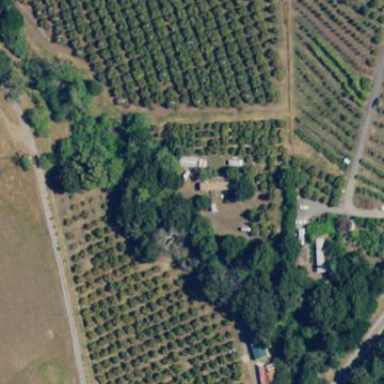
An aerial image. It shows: Orchard.